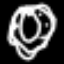
Label: donut